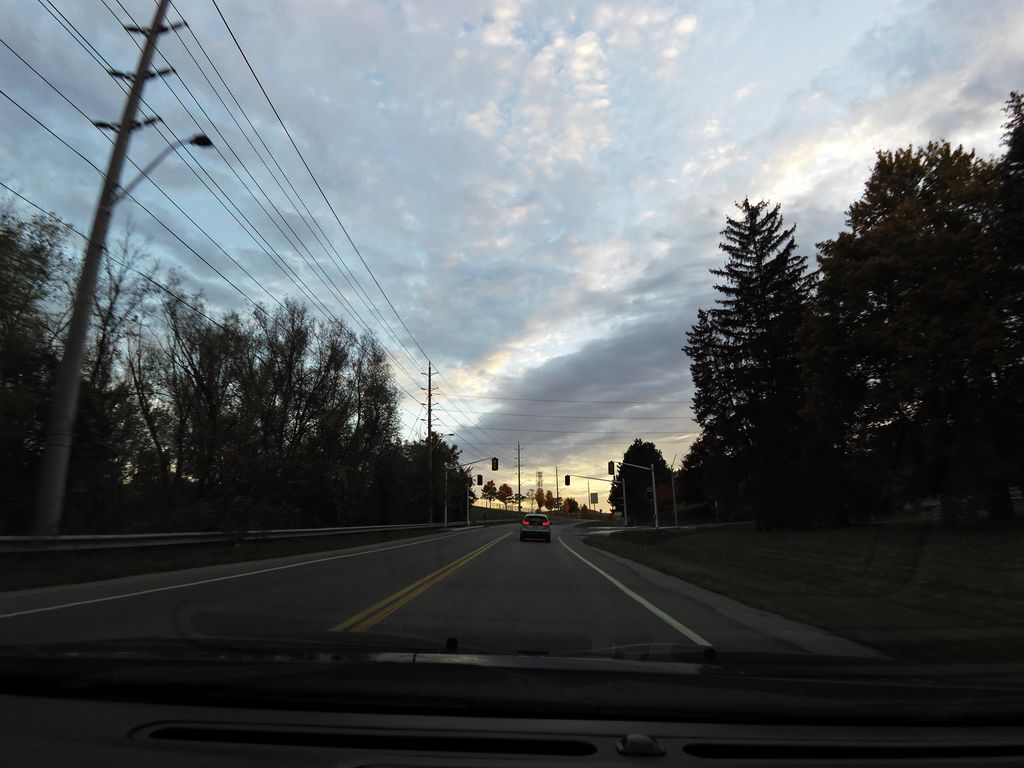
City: hamilton